Field crop: tomato
Growth stage: 2
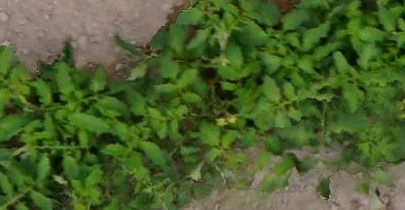
Species: tomato